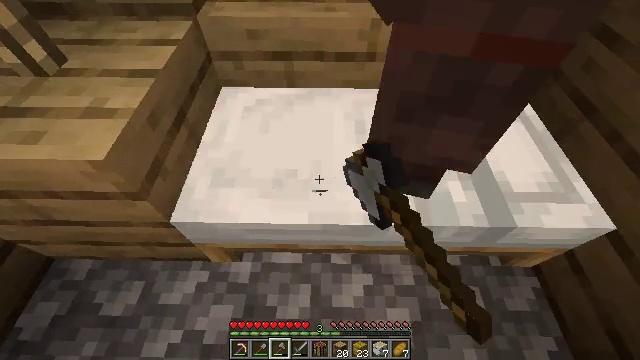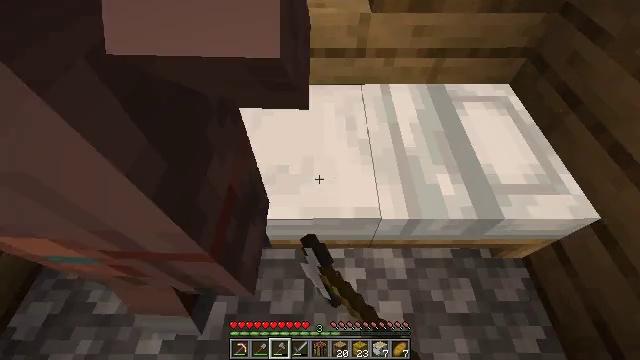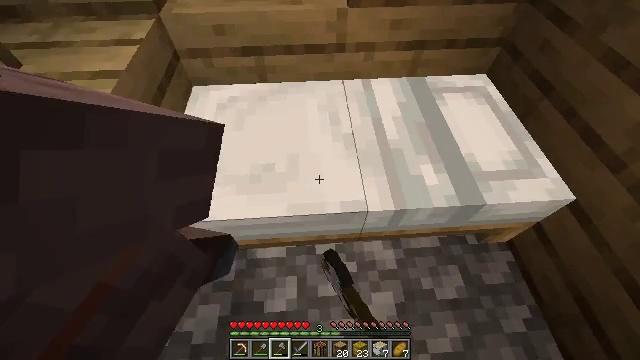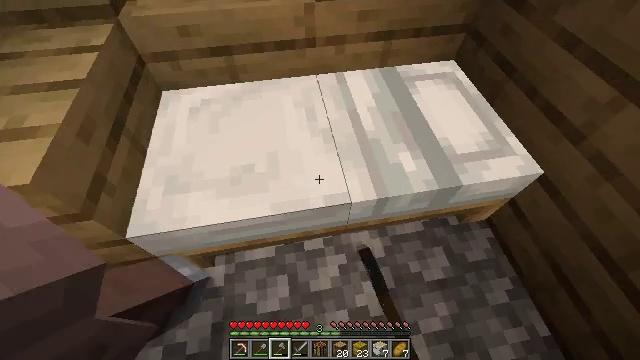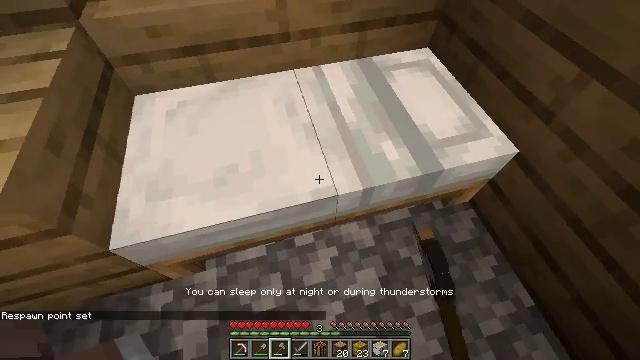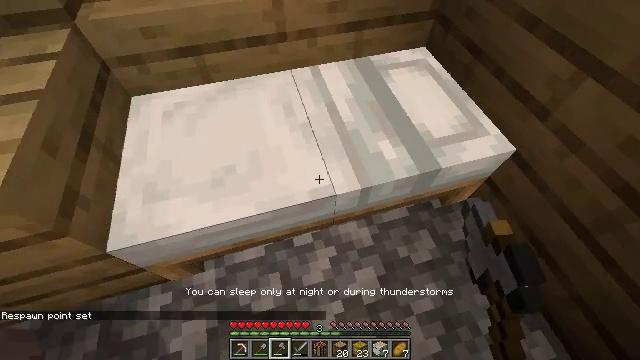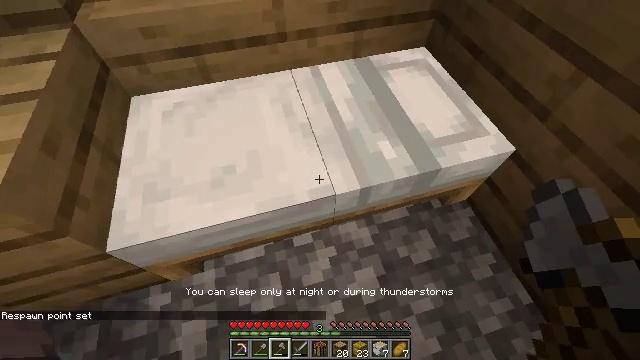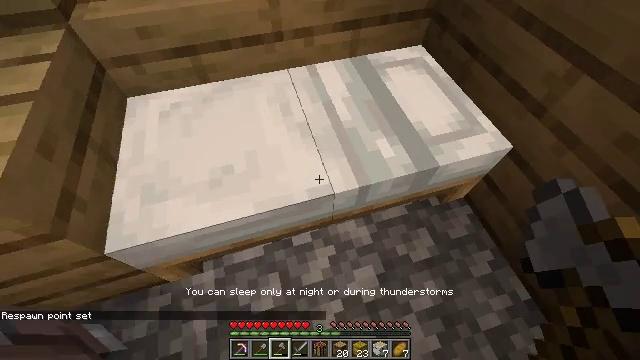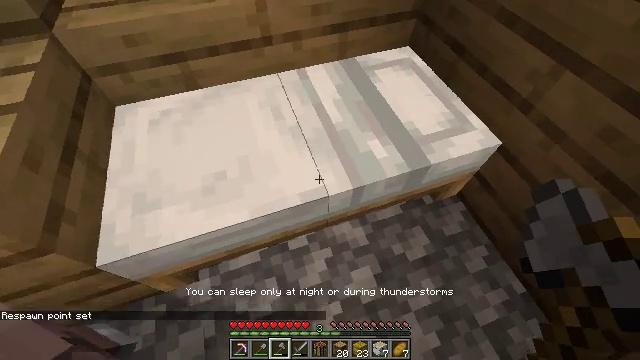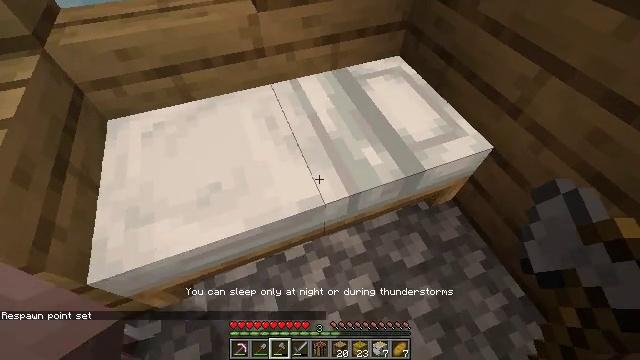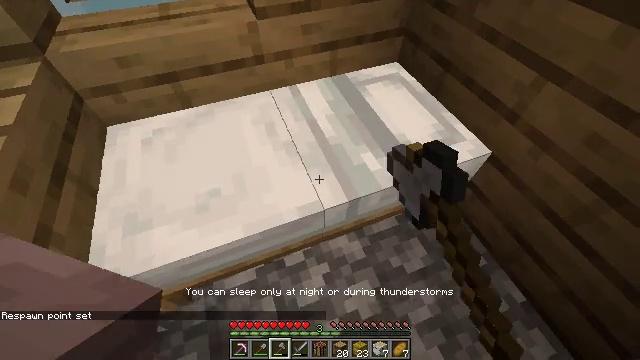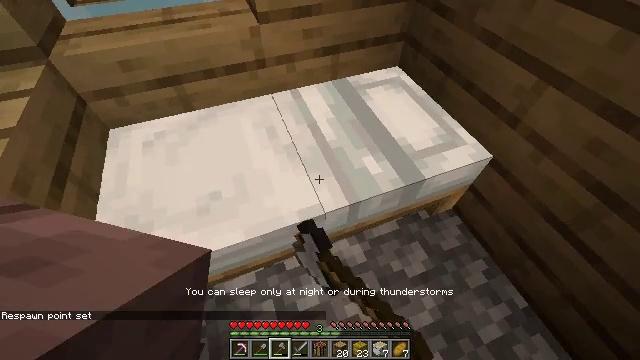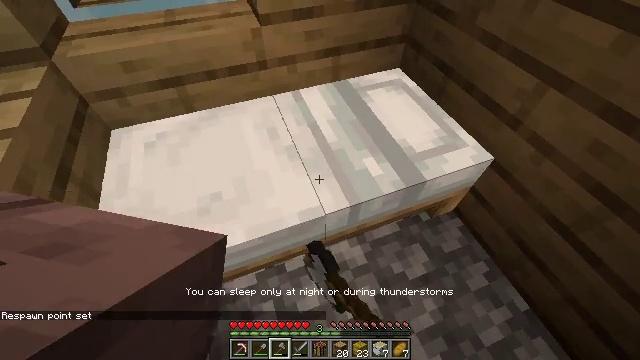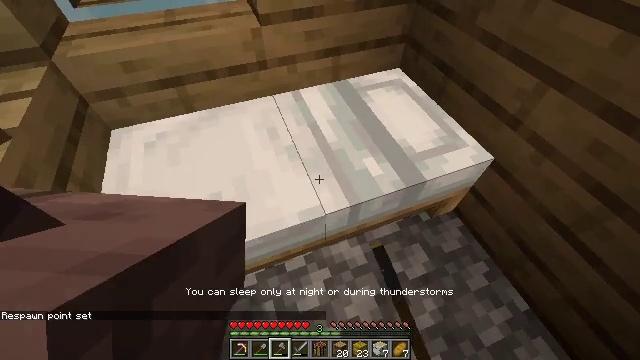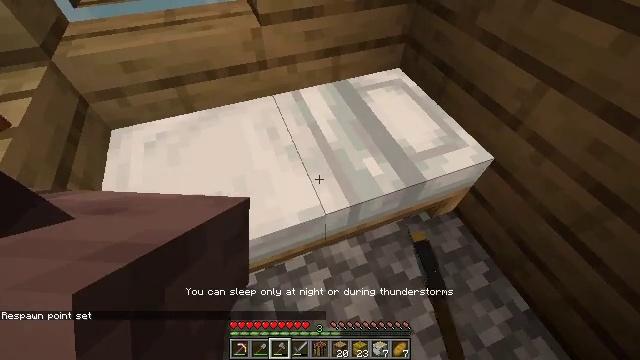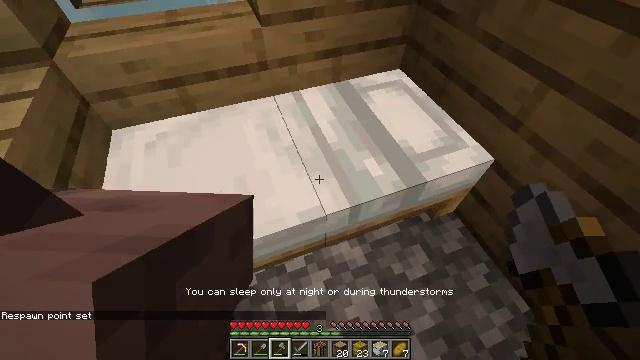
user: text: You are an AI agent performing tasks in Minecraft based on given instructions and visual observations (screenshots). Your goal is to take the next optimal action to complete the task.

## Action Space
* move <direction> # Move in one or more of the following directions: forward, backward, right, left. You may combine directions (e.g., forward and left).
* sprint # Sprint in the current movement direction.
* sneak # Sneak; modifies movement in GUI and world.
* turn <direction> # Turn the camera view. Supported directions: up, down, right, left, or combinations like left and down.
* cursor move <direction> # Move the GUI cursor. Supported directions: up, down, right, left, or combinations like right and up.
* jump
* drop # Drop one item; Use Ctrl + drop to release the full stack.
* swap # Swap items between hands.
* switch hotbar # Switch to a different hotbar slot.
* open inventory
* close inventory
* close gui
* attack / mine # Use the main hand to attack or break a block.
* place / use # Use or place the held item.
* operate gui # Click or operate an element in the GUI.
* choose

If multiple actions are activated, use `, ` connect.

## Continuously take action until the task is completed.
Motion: motion action
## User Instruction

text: Collect the yellow bed from its place.
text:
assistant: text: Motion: turn right, use / place
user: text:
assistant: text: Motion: turn right, use / place
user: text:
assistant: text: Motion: turn right
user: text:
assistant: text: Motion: turn right and down, use / place
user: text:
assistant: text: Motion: use / place
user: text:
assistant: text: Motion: use / place
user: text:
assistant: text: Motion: use / place
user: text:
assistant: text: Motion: turn right
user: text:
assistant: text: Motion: turn right and up
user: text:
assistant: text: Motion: turn up
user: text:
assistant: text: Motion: no_op
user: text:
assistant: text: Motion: no_op
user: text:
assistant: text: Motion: use / place
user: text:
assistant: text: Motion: use / place
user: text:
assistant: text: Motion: use / place
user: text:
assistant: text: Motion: turn left and up
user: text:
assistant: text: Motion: turn left and up
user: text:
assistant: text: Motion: no_op
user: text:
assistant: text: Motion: turn left
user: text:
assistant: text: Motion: move right, turn left and up
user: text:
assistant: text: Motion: move right, turn left and up, use / place
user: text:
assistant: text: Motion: move right, turn left, use / place
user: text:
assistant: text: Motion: move right, turn left and up, use / place
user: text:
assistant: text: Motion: move right, turn left and up
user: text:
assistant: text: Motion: turn left
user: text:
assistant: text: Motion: turn left
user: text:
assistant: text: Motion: turn left
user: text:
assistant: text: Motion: no_op
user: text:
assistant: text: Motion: no_op
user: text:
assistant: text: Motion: no_op